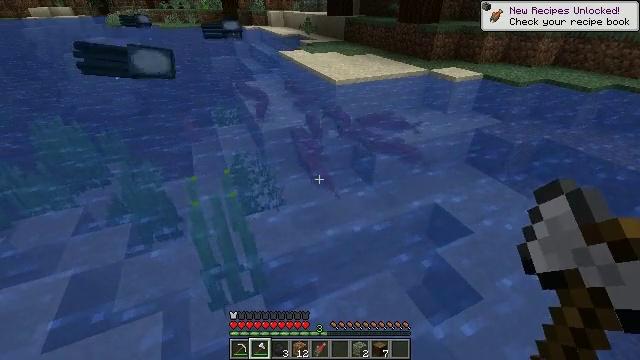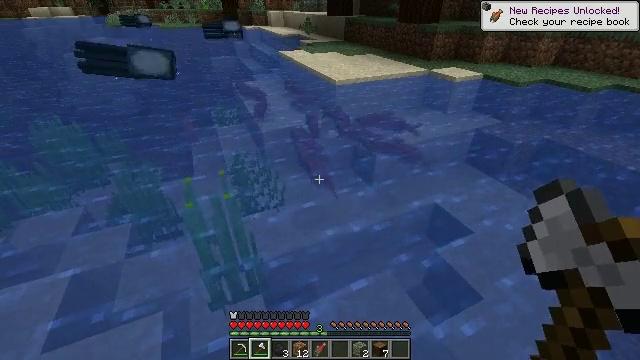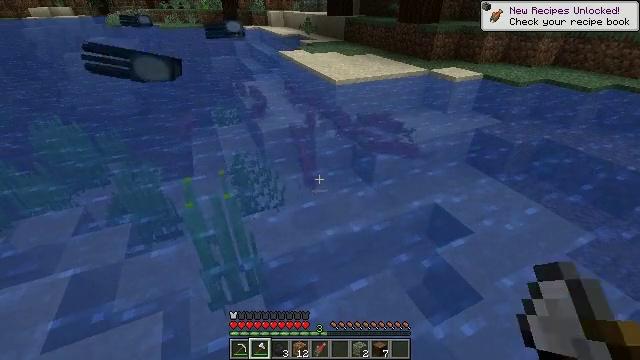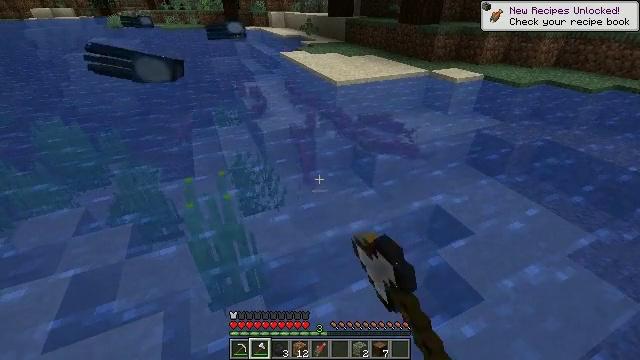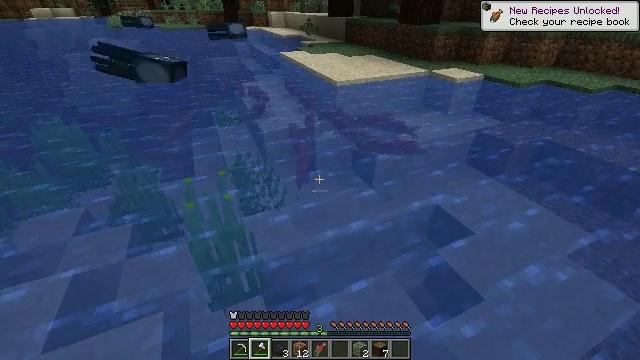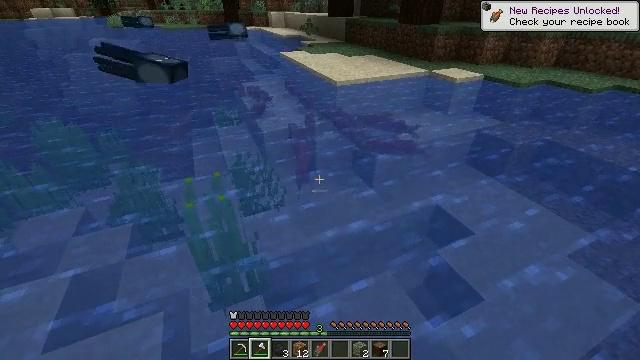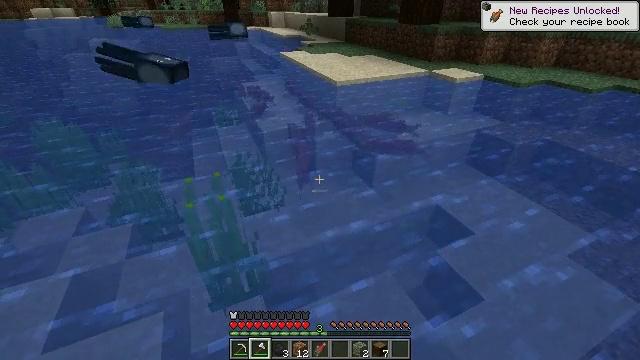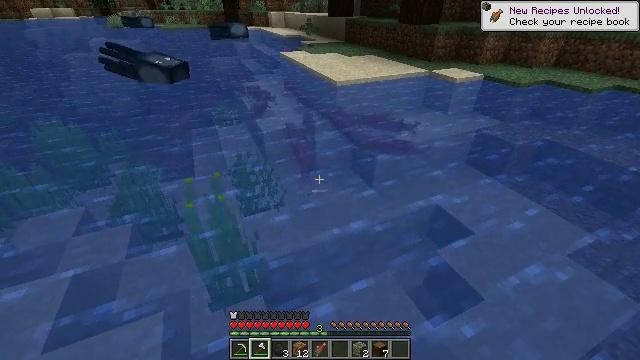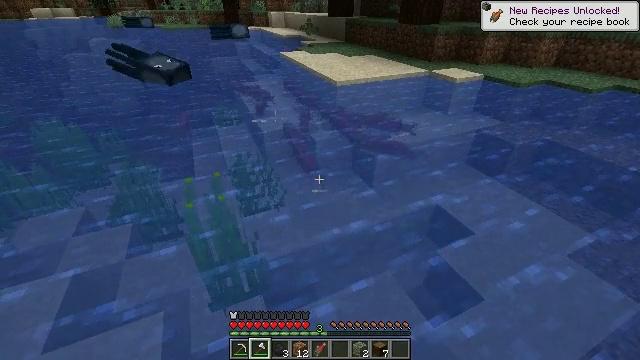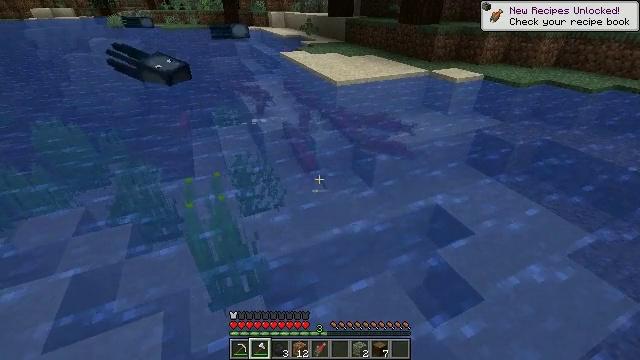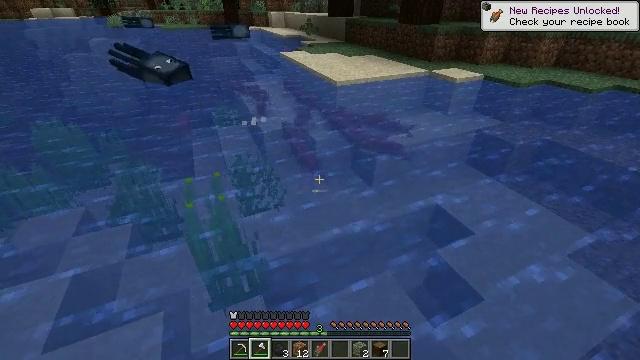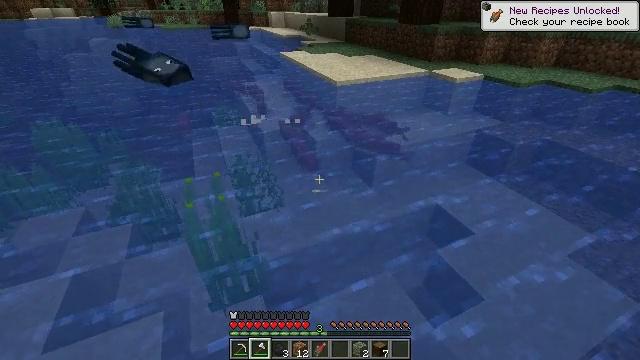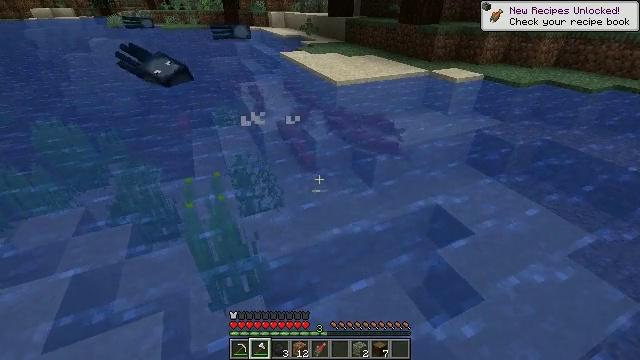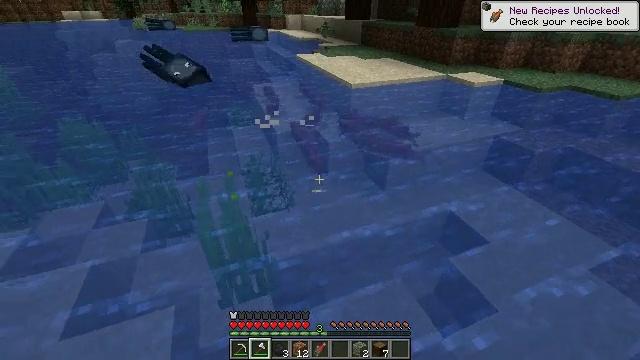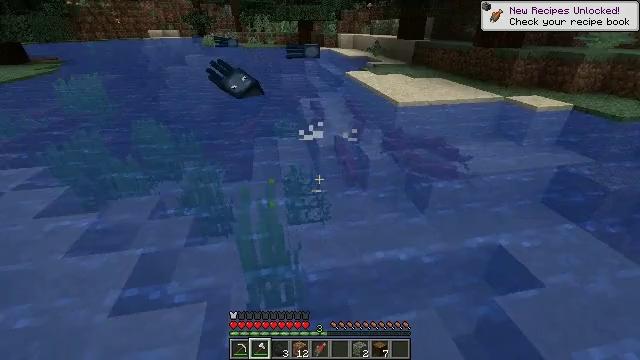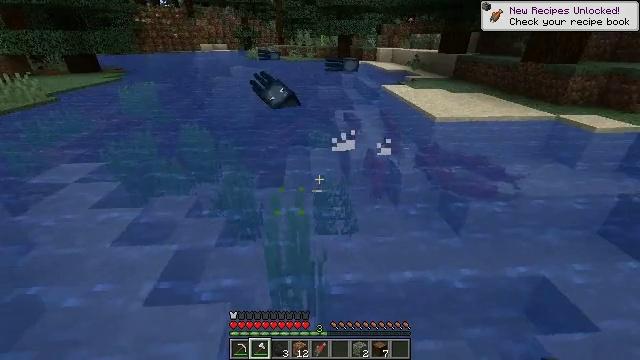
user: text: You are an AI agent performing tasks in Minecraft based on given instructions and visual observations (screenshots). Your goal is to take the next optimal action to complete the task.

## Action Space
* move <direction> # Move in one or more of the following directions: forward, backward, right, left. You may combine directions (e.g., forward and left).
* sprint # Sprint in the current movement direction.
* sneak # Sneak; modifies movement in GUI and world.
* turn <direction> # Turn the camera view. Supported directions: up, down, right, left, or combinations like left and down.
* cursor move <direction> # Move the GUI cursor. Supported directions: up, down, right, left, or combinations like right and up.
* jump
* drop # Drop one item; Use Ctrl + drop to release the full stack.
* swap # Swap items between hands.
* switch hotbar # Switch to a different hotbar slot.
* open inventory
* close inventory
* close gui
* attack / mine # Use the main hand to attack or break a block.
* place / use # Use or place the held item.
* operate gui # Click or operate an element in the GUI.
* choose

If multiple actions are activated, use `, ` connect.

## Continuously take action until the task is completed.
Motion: motion action
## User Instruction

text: Kill aquatic mobs.
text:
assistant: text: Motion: no_op
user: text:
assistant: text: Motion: attack / mine
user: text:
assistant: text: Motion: attack / mine
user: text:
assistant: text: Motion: no_op
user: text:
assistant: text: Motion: no_op
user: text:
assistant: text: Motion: no_op
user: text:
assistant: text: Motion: no_op
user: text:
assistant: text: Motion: no_op
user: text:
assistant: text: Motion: no_op
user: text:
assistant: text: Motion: no_op
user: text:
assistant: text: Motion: no_op
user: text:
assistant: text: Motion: no_op
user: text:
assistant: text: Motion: turn left
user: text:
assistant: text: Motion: turn left and up
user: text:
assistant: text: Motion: turn left and up
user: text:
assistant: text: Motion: move forward, turn left
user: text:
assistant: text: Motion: move forward
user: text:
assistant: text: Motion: move forward
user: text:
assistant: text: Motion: move forward
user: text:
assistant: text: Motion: move forward
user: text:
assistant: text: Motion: move forward
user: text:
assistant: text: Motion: move forward and move left
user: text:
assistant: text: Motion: move forward and move left, turn right
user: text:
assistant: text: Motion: move forward and move left, turn right
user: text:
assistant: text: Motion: move forward, turn right
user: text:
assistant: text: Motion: move forward, turn right
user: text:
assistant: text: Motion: move forward
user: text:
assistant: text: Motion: move forward, turn up
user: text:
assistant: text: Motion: move forward, turn left and up
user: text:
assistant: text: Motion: move forward, turn left and up